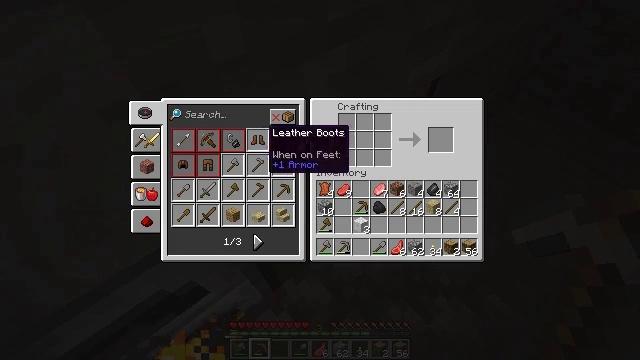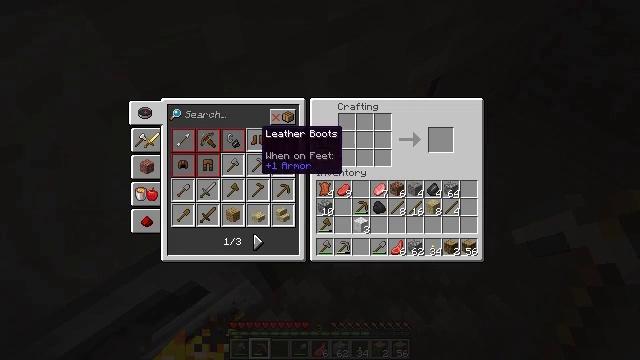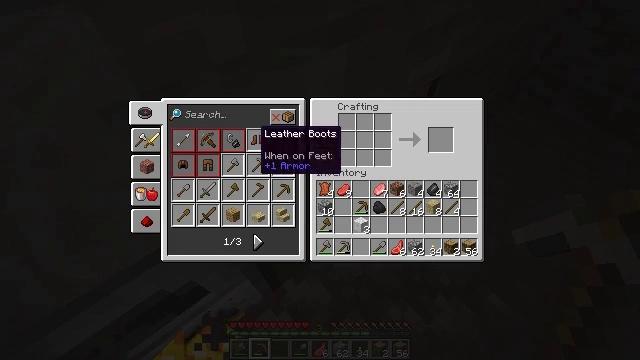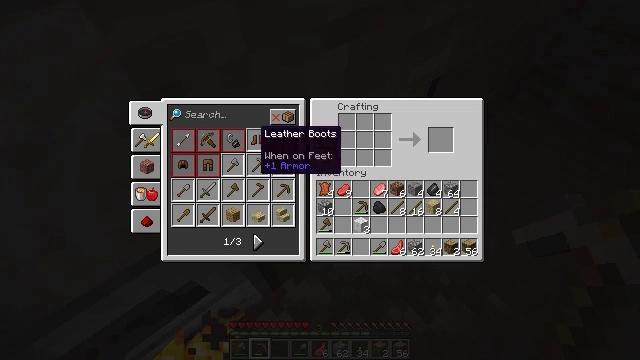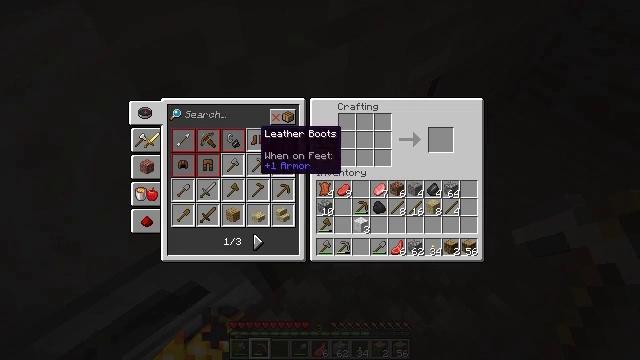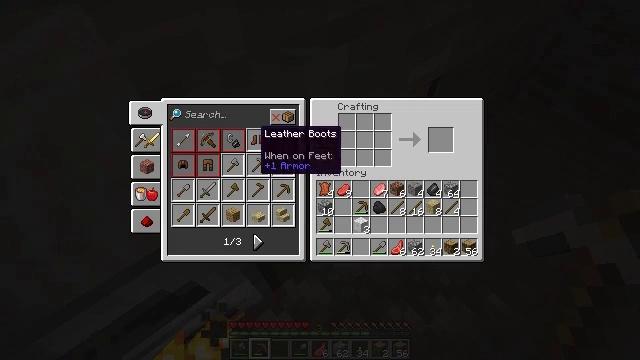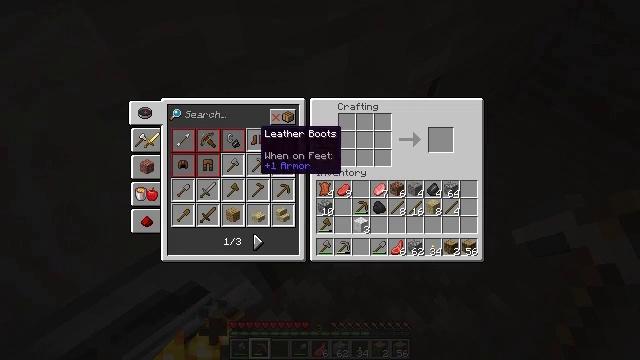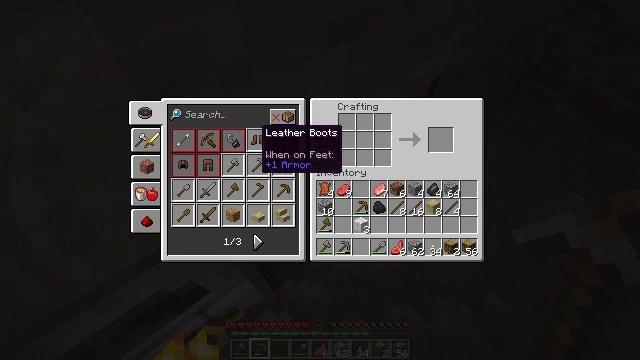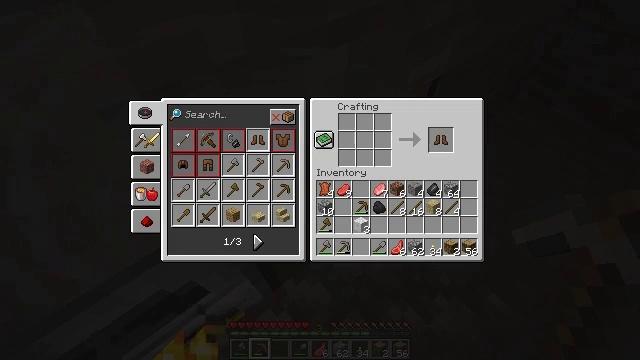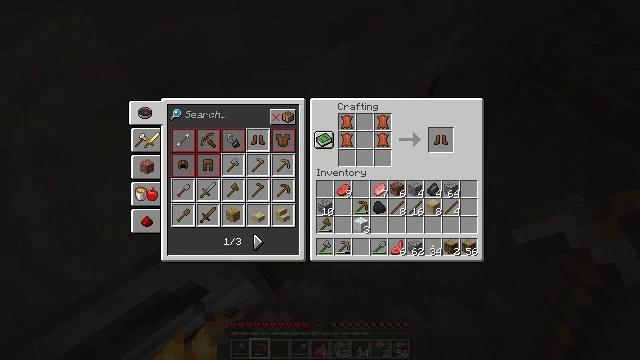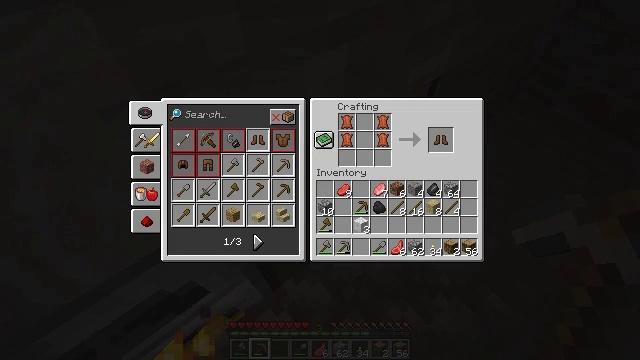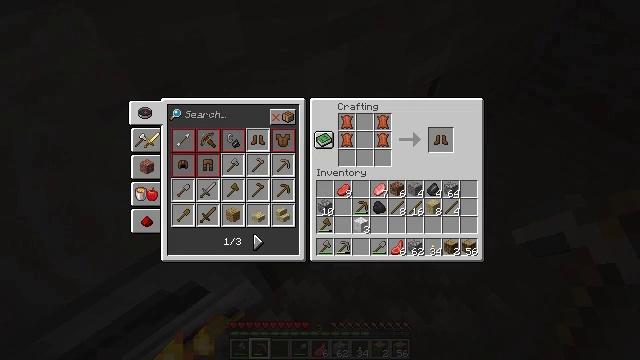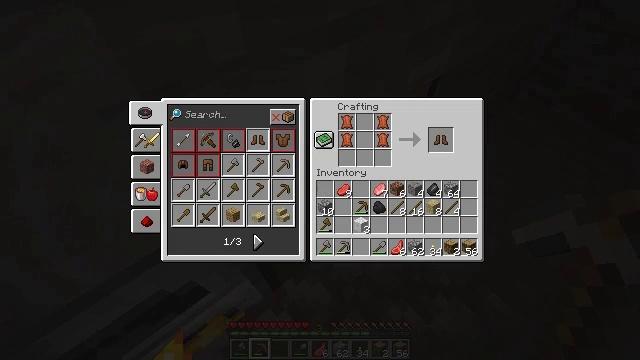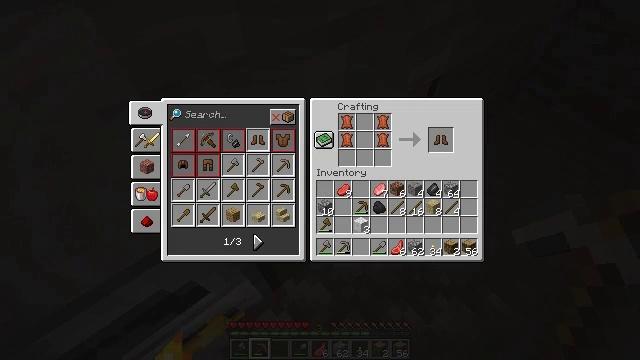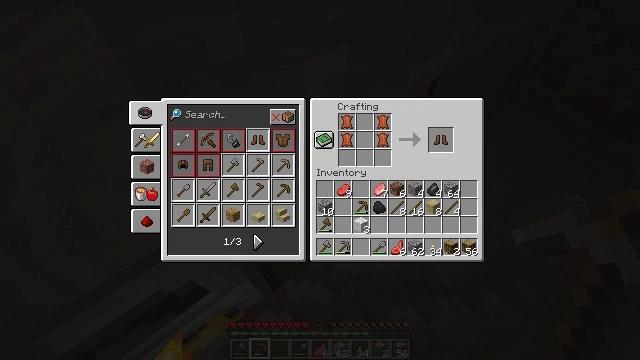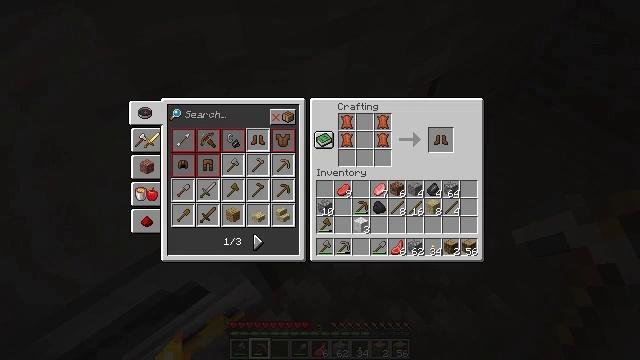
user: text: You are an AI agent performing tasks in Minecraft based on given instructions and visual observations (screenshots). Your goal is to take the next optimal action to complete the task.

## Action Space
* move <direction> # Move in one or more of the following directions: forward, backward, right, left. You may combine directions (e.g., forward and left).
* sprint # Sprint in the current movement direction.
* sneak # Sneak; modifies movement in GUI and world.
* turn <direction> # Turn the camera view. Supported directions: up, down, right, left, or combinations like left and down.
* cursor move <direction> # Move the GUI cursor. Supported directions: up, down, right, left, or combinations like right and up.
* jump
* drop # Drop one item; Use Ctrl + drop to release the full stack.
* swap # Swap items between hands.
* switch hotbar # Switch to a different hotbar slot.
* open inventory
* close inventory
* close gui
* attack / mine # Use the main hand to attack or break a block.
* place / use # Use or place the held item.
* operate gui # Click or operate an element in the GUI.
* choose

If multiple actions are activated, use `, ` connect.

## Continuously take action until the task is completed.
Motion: motion action
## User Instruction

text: Craft a pair of leather boots.
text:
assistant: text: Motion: no_op
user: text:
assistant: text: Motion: no_op
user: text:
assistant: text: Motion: operate gui
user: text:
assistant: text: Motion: operate gui
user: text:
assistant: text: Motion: no_op
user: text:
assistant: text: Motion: no_op
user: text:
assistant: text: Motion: no_op
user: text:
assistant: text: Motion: cursor move right and up
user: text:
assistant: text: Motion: cursor move right and up
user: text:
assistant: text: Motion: cursor move right
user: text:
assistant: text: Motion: no_op
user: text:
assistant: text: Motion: no_op
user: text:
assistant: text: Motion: no_op
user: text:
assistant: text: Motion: no_op
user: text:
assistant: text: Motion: no_op
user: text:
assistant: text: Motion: no_op
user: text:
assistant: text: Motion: cursor move right
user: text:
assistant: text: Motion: cursor move right and down
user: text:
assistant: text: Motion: cursor move right and down
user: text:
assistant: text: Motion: cursor move right and down
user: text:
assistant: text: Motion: cursor move right
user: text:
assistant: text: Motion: no_op
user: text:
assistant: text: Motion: no_op
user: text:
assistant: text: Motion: no_op
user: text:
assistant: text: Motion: no_op
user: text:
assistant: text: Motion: no_op
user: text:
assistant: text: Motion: no_op
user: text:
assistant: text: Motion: no_op
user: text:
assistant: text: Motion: operate gui
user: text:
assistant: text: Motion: operate gui